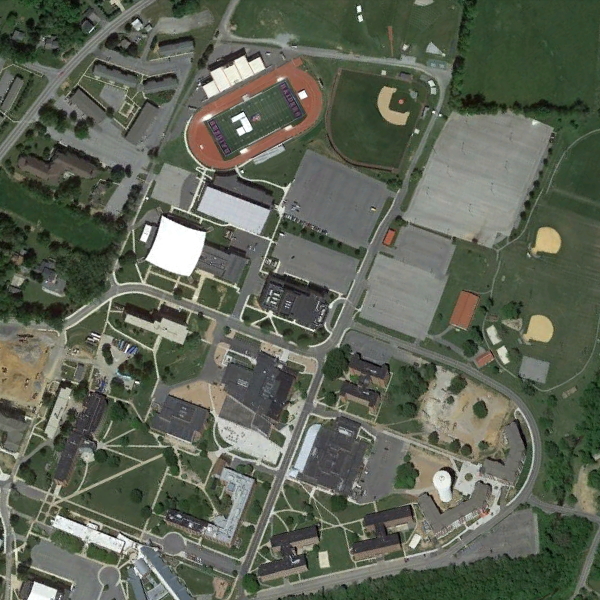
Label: School